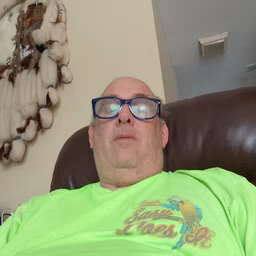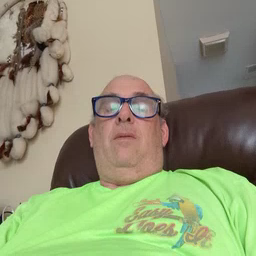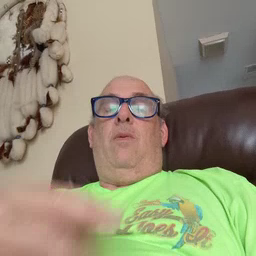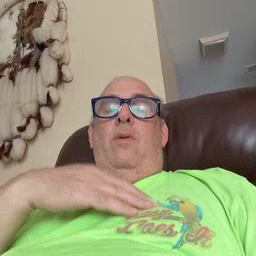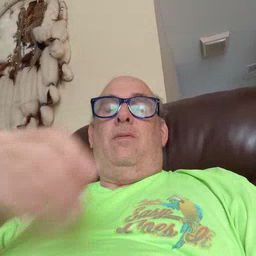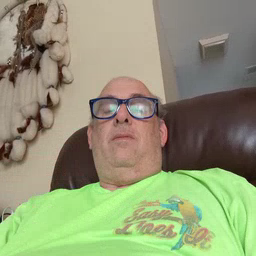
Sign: white